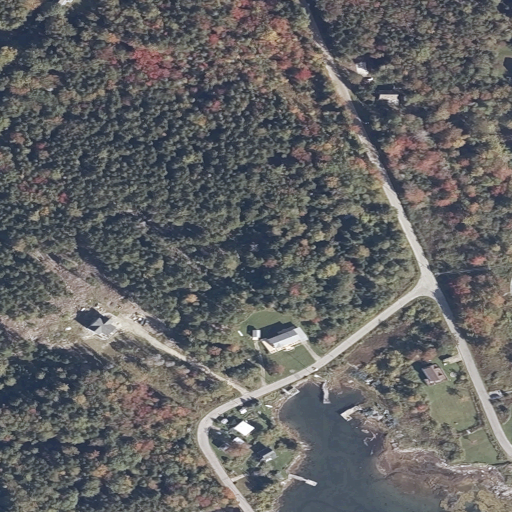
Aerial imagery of island in Maine named Long Island containing evergreen forest, woody wetlands, low intensity development, open development, herbaceous wetlands, grassland, mixed forest, open water, and medium intensity development